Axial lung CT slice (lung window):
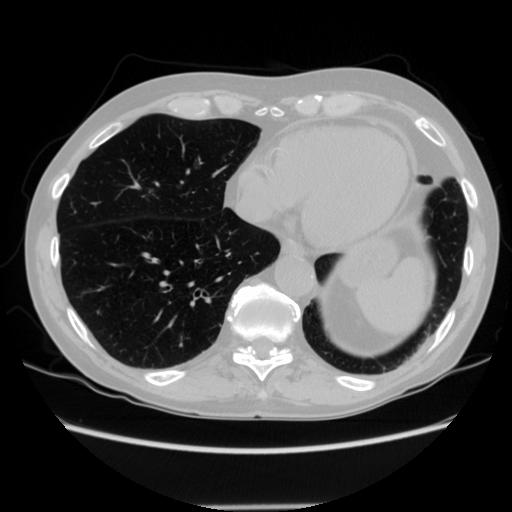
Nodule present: no